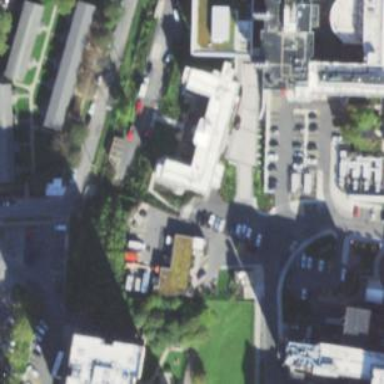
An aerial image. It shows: Hospital building.